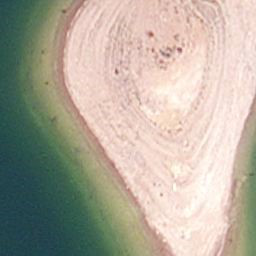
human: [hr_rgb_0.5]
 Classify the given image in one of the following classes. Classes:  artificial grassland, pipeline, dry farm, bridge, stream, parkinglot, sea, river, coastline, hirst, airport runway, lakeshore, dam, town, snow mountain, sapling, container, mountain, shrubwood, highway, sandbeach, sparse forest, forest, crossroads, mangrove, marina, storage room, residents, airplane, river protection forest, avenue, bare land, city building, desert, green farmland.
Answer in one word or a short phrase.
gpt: lakeshore